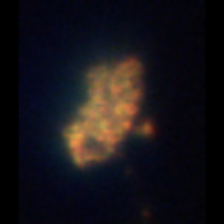
Taxon: Unknown_detritus
Group: Unknown